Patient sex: M
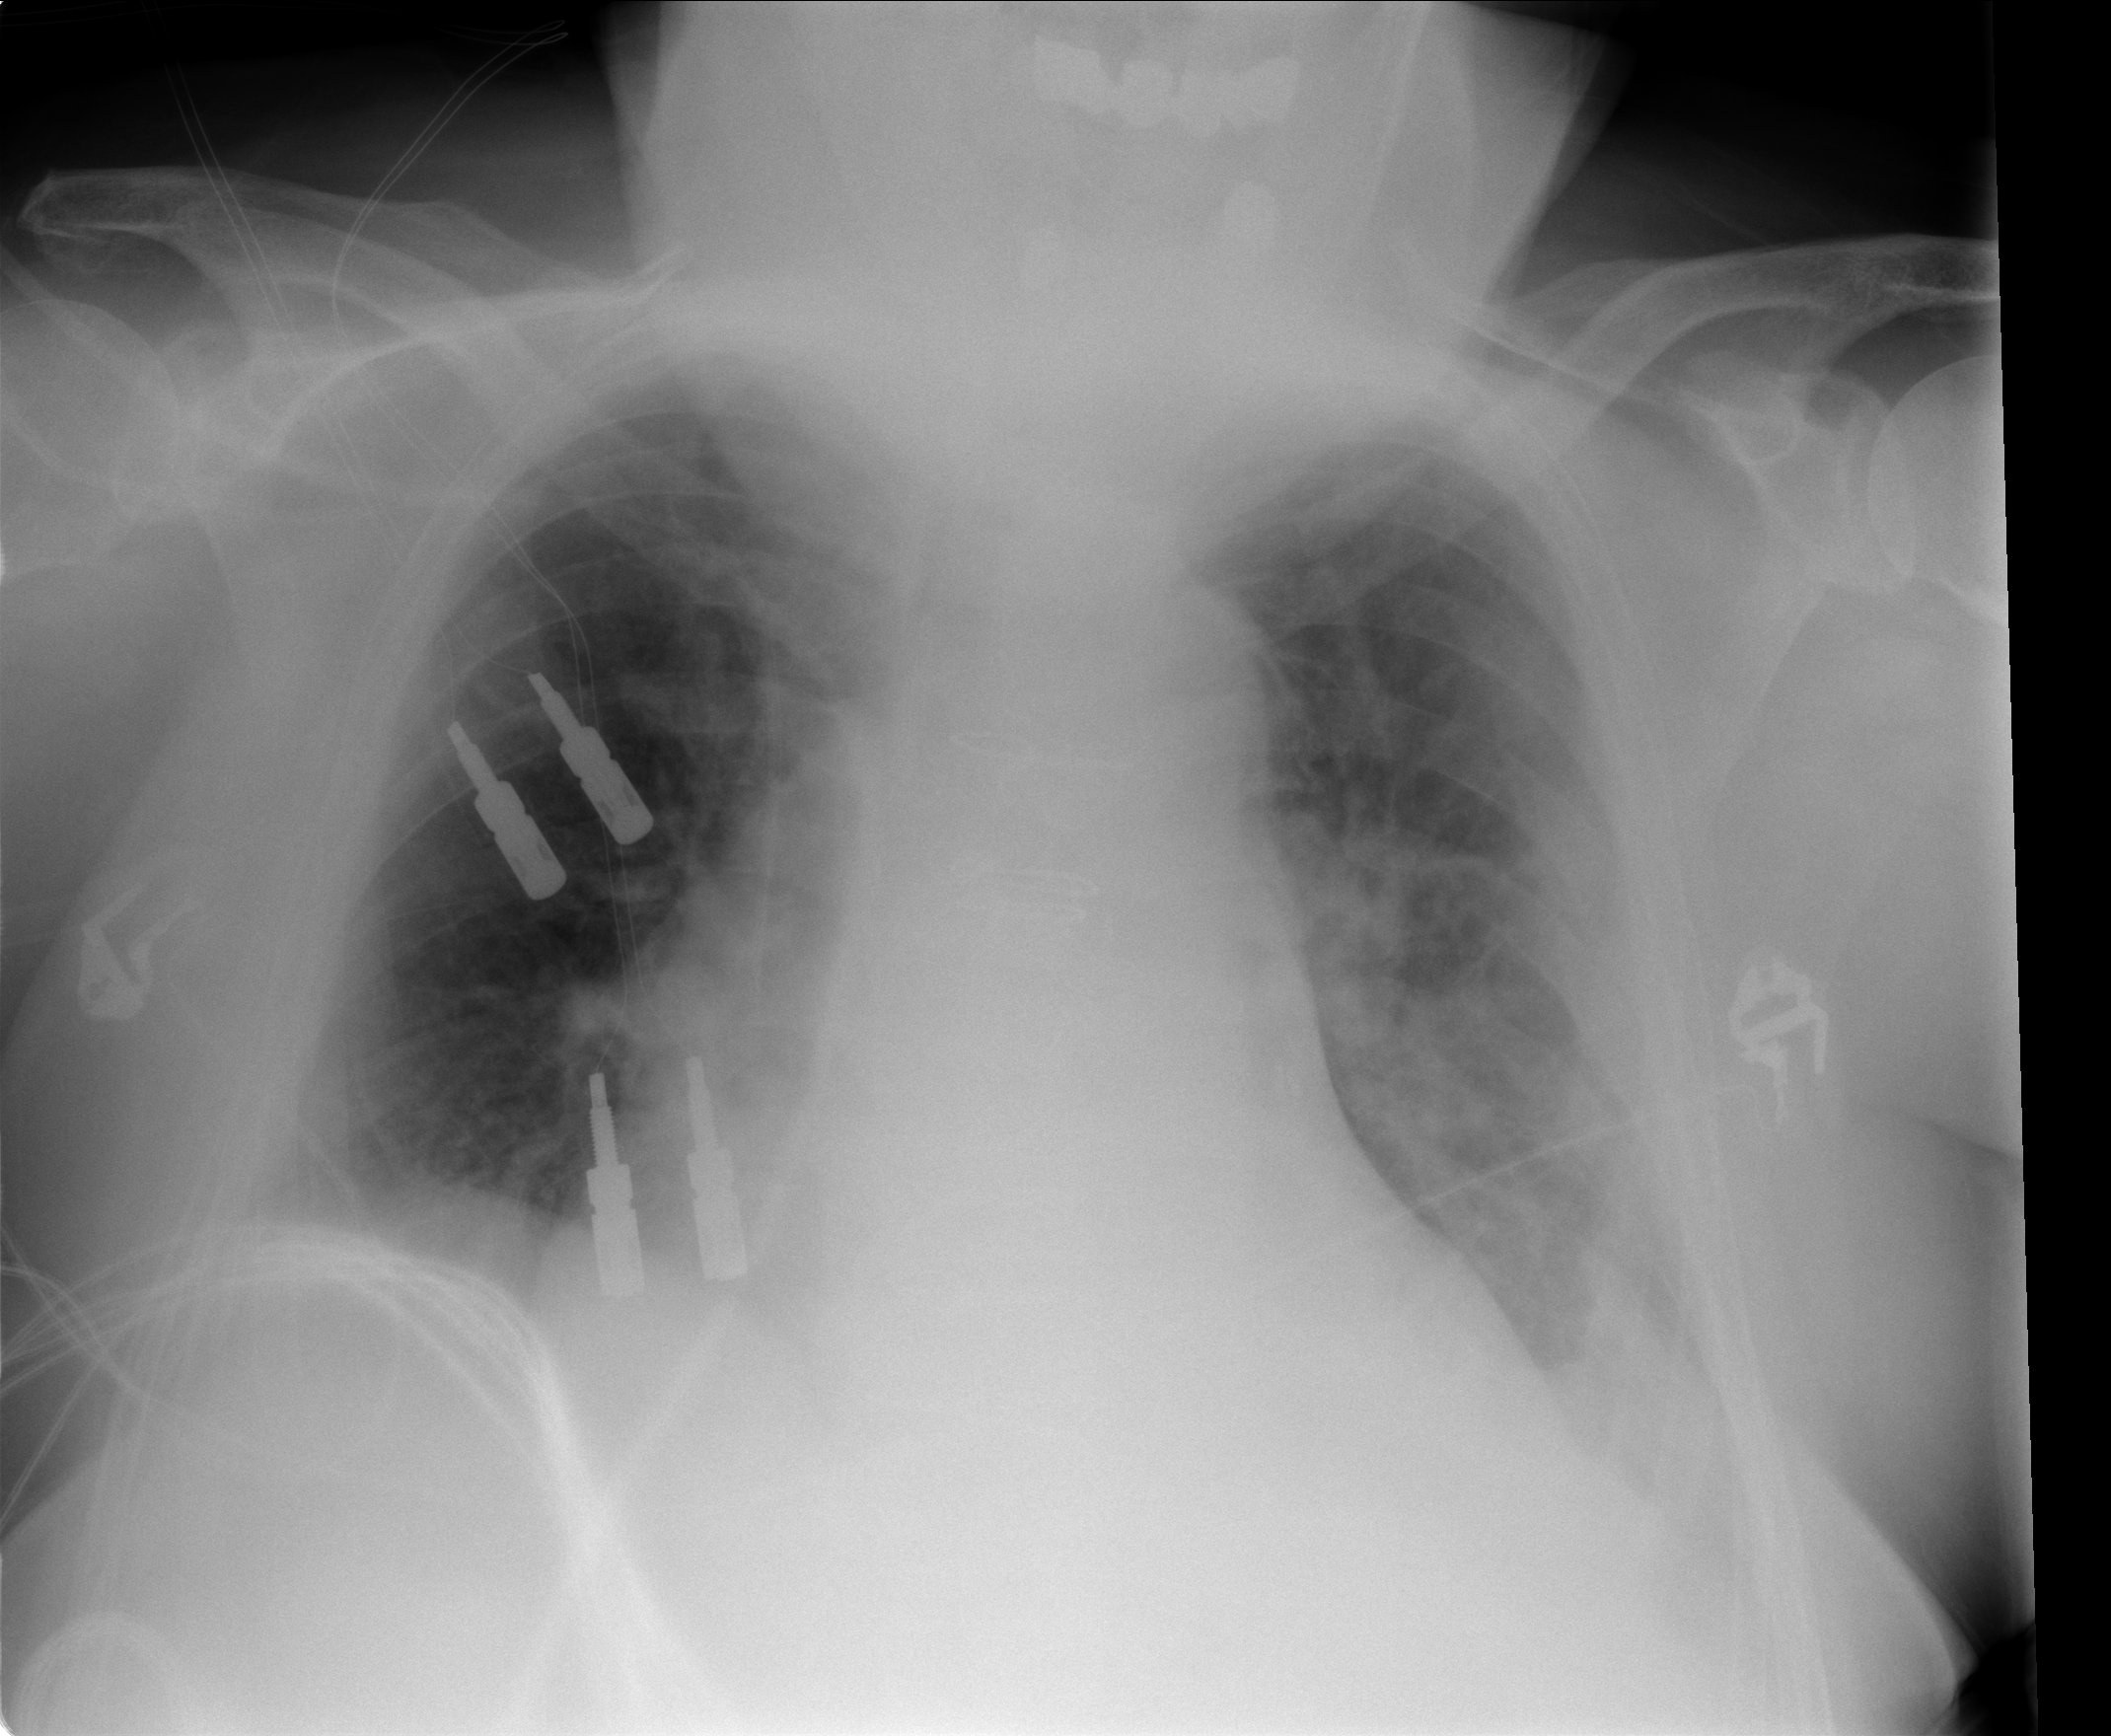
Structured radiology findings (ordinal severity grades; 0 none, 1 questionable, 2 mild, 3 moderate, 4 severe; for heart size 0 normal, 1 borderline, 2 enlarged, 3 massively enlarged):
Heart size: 3
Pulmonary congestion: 2
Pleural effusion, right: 1
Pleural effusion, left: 2
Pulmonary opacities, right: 0
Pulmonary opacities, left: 0
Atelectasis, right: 2
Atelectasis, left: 2